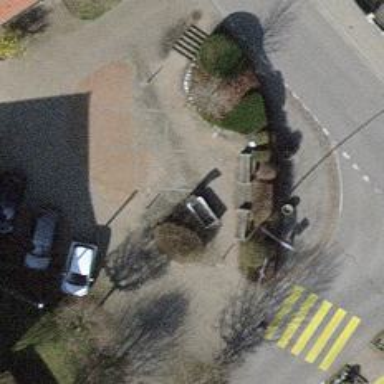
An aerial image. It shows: Bench.